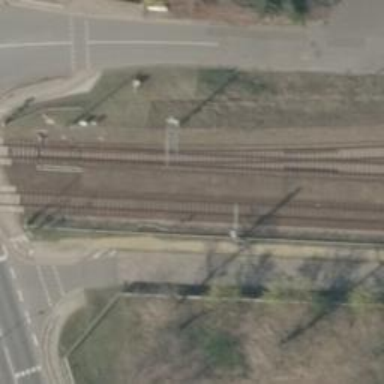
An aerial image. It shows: Railway signal.